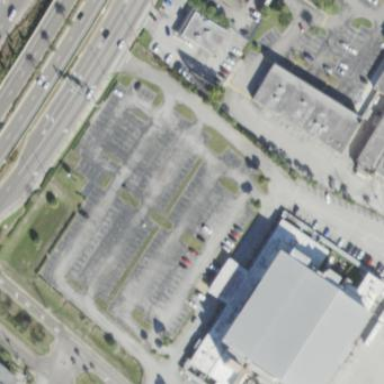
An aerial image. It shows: Casino building.